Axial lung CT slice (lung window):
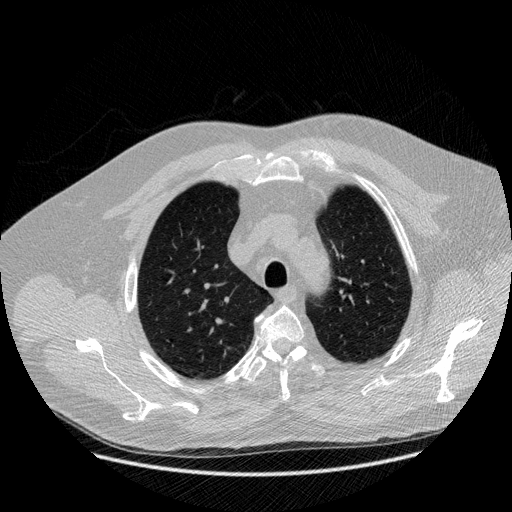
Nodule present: no